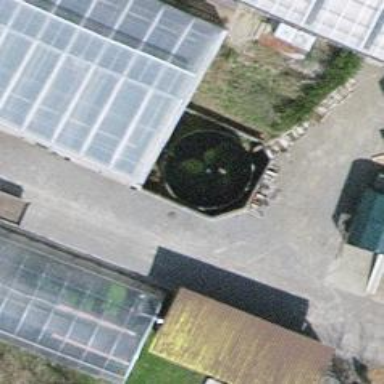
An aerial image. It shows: Greenhouse.